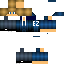
A male human skin with medium skin, wearing brown long hair dressed in a blue hoodie and brown pants, featuring a closed mouth.